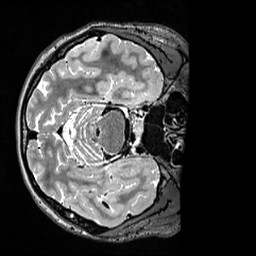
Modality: T2w
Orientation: axial
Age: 18
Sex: female
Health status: ill
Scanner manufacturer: siemens
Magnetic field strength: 3 T
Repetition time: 3.2 s
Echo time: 0.564 s